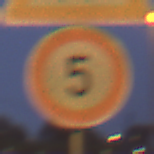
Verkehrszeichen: Geschwindigkeit5
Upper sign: VerengteFahrbahn
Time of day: Night
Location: Outdoor (Urban)
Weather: PartlyCloudy
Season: NotSpecified
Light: Artificial